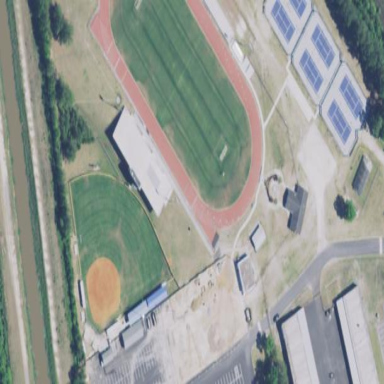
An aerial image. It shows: American football pitch for leisure and sport activities.